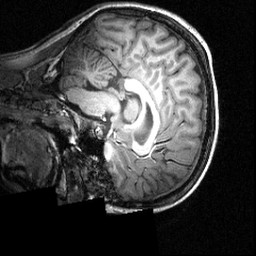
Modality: T1w
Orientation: sagittal
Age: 16
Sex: female
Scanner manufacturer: siemens
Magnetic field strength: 3.951 T
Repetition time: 1.5 s
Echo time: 0.00335 s